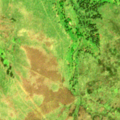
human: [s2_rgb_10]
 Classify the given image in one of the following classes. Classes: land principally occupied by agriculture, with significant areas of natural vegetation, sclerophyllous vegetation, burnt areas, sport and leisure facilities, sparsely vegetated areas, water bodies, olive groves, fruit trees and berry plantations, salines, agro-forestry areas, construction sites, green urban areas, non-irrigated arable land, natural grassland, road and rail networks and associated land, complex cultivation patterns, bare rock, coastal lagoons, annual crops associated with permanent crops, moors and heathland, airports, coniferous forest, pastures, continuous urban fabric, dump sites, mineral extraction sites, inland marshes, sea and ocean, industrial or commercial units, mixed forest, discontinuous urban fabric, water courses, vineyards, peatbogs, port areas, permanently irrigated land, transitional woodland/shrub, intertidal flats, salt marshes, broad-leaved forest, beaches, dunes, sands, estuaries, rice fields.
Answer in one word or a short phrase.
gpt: transitional woodland/shrub, peatbogs